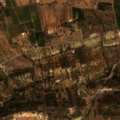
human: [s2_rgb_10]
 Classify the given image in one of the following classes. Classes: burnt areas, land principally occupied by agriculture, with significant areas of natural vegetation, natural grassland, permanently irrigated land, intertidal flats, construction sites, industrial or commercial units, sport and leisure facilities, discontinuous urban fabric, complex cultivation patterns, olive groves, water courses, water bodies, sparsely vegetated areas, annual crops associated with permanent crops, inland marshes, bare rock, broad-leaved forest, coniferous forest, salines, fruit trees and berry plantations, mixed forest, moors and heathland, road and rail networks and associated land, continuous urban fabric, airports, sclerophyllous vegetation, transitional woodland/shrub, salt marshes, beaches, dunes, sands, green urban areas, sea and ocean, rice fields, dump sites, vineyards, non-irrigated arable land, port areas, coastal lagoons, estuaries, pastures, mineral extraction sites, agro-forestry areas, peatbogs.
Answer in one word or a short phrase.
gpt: fruit trees and berry plantations, annual crops associated with permanent crops, land principally occupied by agriculture, with significant areas of natural vegetation